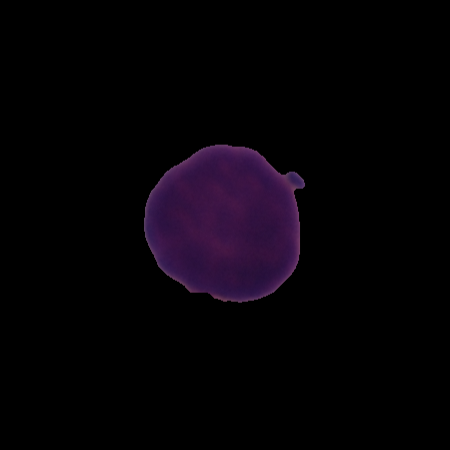
Label: healthy